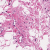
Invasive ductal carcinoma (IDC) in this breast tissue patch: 0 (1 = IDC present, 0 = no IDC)